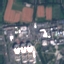
Land use / land cover class: Industrial